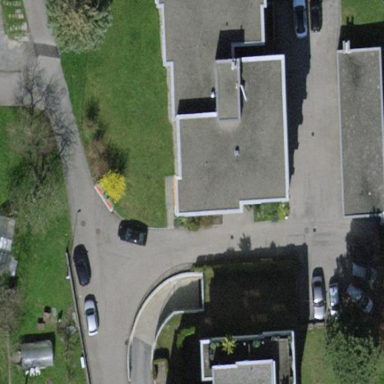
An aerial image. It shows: Apartment building with flat roof.